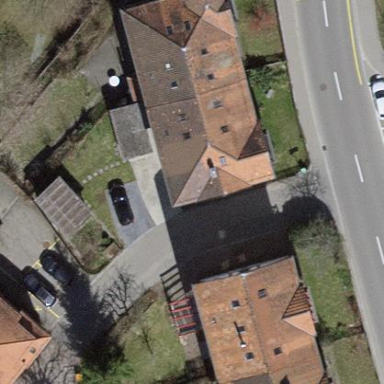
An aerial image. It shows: Apartment building with hipped roof.